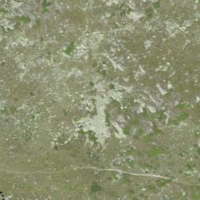
EUNIS habitat code: 31
Species observed at this site:
Aglais urticae